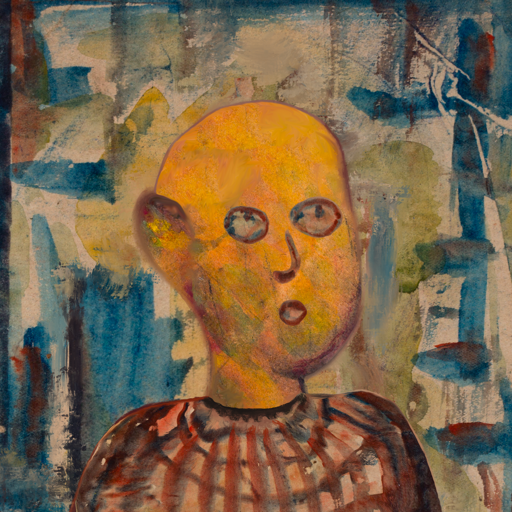
Background: Orphan, Head And Neck Side: Gypsy_Mother, Face Side: Orphan, Bust: Orphan, Hair Side: Blank, Head Accessory: Blank, Second Necklace: Blank, Necklace: Blank, Baby: Blank